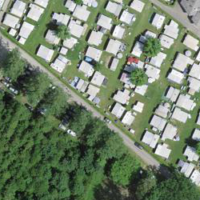
EUNIS habitat code: 53
Species observed at this site:
Humulus lupulus